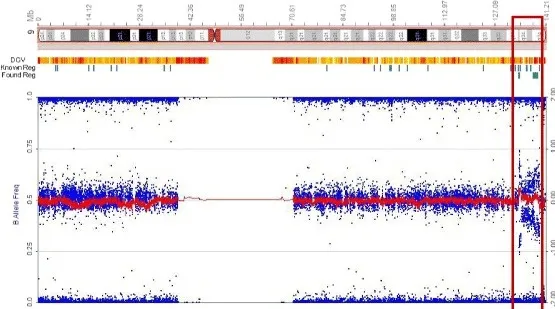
SNP microarray analysis of bone marrow sample of patient at diagnosis. And 22 Gain of 9q34 from genomic position (hg19) 133,624,374-139,394,573 (5.8 Mb) including ABL1, and gain of 22q11 from 16,114,244-23,648,478 (7.5 Mb) including BCR are indicated by the right shift of log R as well as change of B allele frequencies. Loss of heterozygosity at 22q12 (5 Mb) in 100% of the cells is observed, which most likely represents a constitutional change also seen in a few regions on other chromosomes in this patient.
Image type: chart (chart)